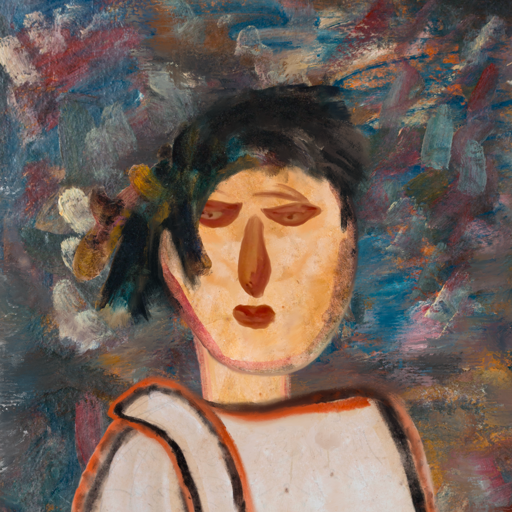
Background: Boggyland, Head And Neck Front: Childish, Face Front: Pious_Lady, Bust: Roy_Bahadur, Hair Front: Pipe, Head Accessory: Blank, Second Necklace: Blank, Necklace: Blank, Baby: Blank